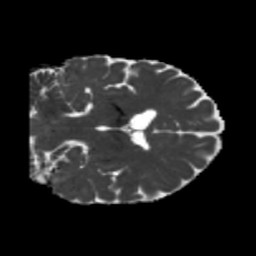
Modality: MD
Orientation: coronal
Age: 42
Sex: male
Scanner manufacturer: siemens
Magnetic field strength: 3 T
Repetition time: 5.25 s
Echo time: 0.08 s